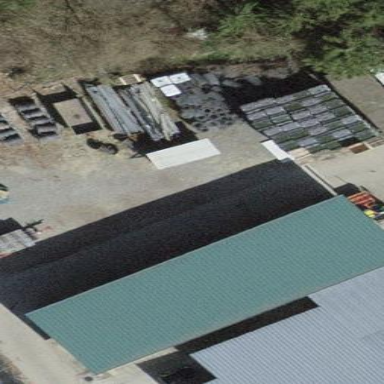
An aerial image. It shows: Warehouse.